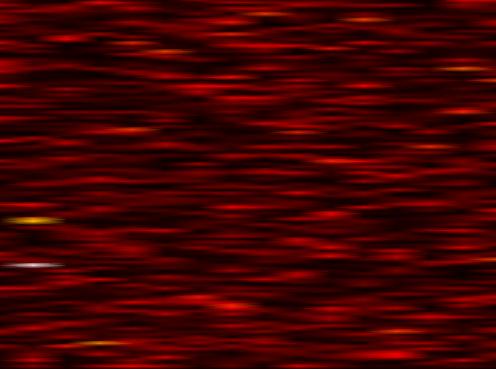
Label: FBMC